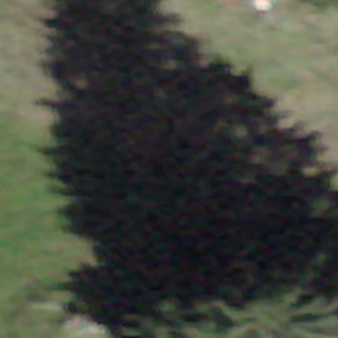
Label: other